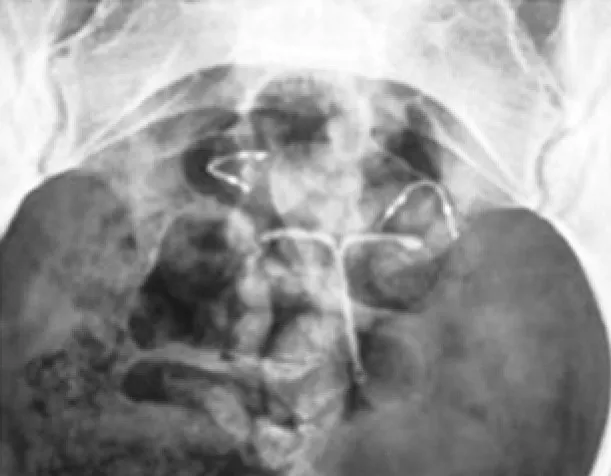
Pelvic x-ray showing intrauterine system and microdevices in tubes.
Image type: radiology (x_ray)